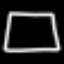
Label: square